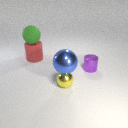
large blue metal sphere above small yellow metal sphere